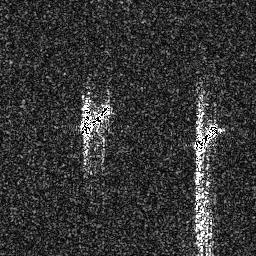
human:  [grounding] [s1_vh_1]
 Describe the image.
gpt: In the satellite image, there is  <ref>1 medium ship </ref> <box>[[30, 38, 42, 53, 0]]</box> located at center,  <ref>1 medium ship </ref> <box>[[74, 47, 85, 59, 0]]</box> located at right.